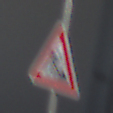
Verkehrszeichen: Arbeitsstelle
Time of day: MorningAfternoon
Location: Outdoor (Urban)
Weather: Clear
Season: NotSpecified
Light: Natural